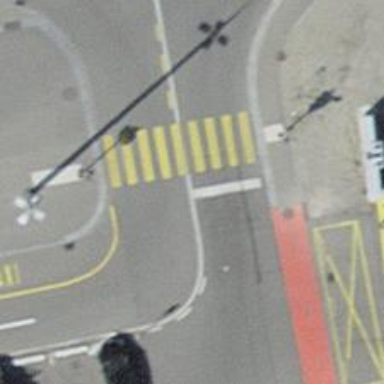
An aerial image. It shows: Road with traffic signals.